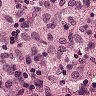
Metastatic tissue present: no